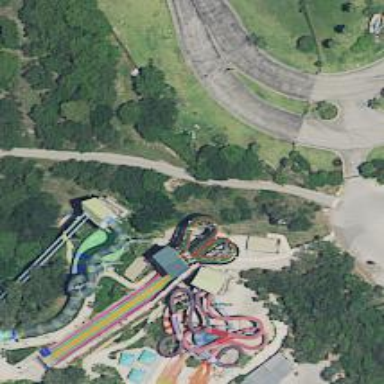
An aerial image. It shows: Water slide attraction.